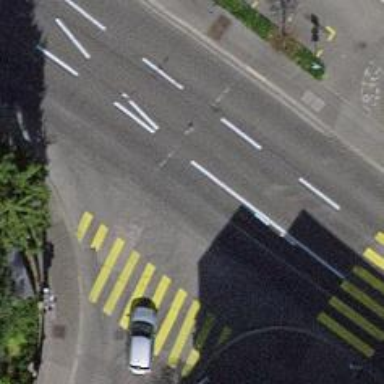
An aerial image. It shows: Road with traffic signals.